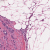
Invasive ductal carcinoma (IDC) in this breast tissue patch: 1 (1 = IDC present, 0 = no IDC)